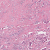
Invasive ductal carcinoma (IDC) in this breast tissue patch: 1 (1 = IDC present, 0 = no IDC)